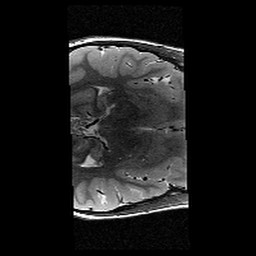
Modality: T2w
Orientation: axial
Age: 10
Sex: female
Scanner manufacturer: siemens
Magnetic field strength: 3 T
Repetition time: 9.23 s
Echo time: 0.067 s